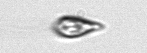
Label: Cryptophyta